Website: bh-photo
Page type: store-pickup
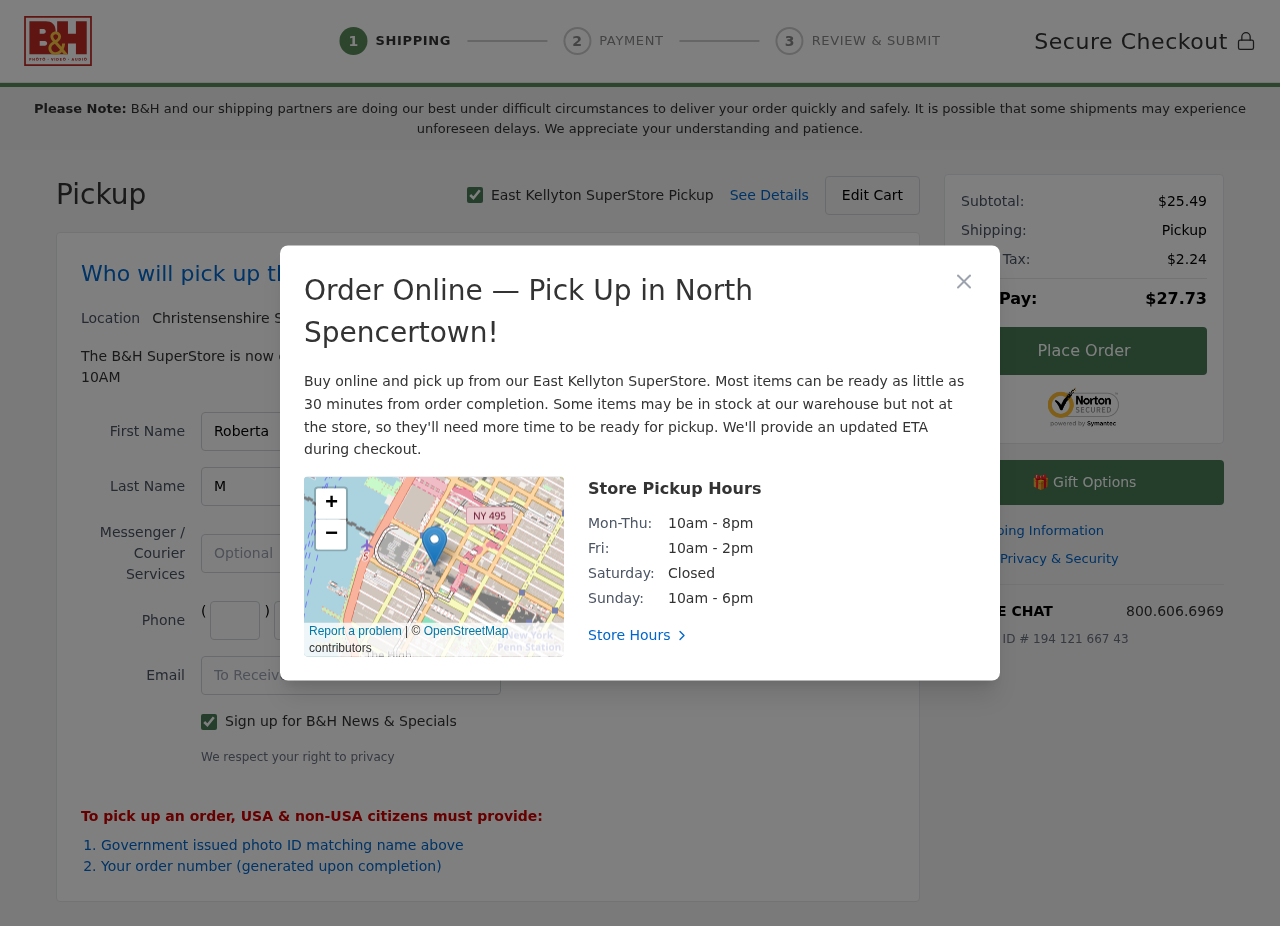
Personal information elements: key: PII_CITY
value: East Kellyton
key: PII_CITY2
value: Christensenshire
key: PII_CITY3
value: North Spencertown
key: PII_EMAIL
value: roberta_munoz@hotmail.com
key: PII_FIRSTNAME
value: Roberta
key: PII_LASTNAME
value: Munoz
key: PII_PHONE_AREA
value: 379
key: PII_PHONE_PREFIX
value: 937
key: PII_PHONE_SUFFIX
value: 1175
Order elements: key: ORDER_SUBTOTAL
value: $25.49
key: ORDER_TAX
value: $2.24
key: ORDER_TOTAL
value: $27.73
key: ORDER_ID
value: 194 121 667 43